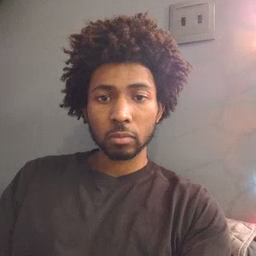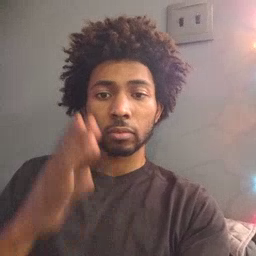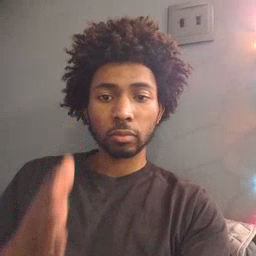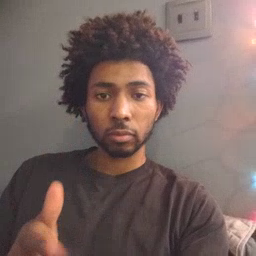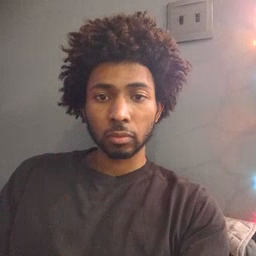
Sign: person